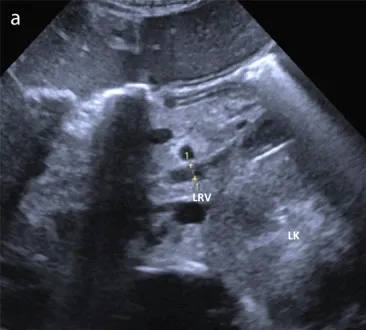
(a) US axial plane of the left flank, demonstrating the enlarged left kidney (LK) and left renal vein (LRV), filled with hypoechoic content.
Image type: radiology (ultrasound)